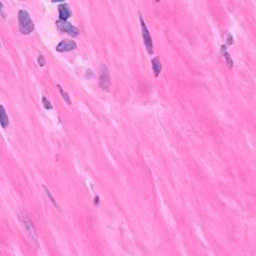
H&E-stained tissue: Breast